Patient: sex F, age 78
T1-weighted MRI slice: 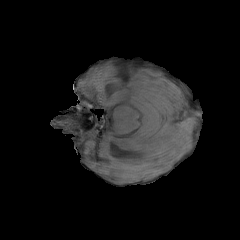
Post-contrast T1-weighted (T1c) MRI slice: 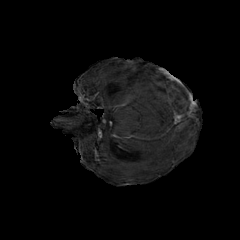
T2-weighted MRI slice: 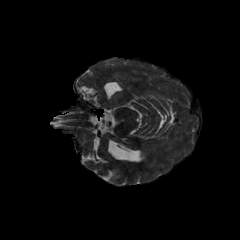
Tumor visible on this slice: no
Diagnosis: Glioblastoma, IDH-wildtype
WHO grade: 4